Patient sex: M
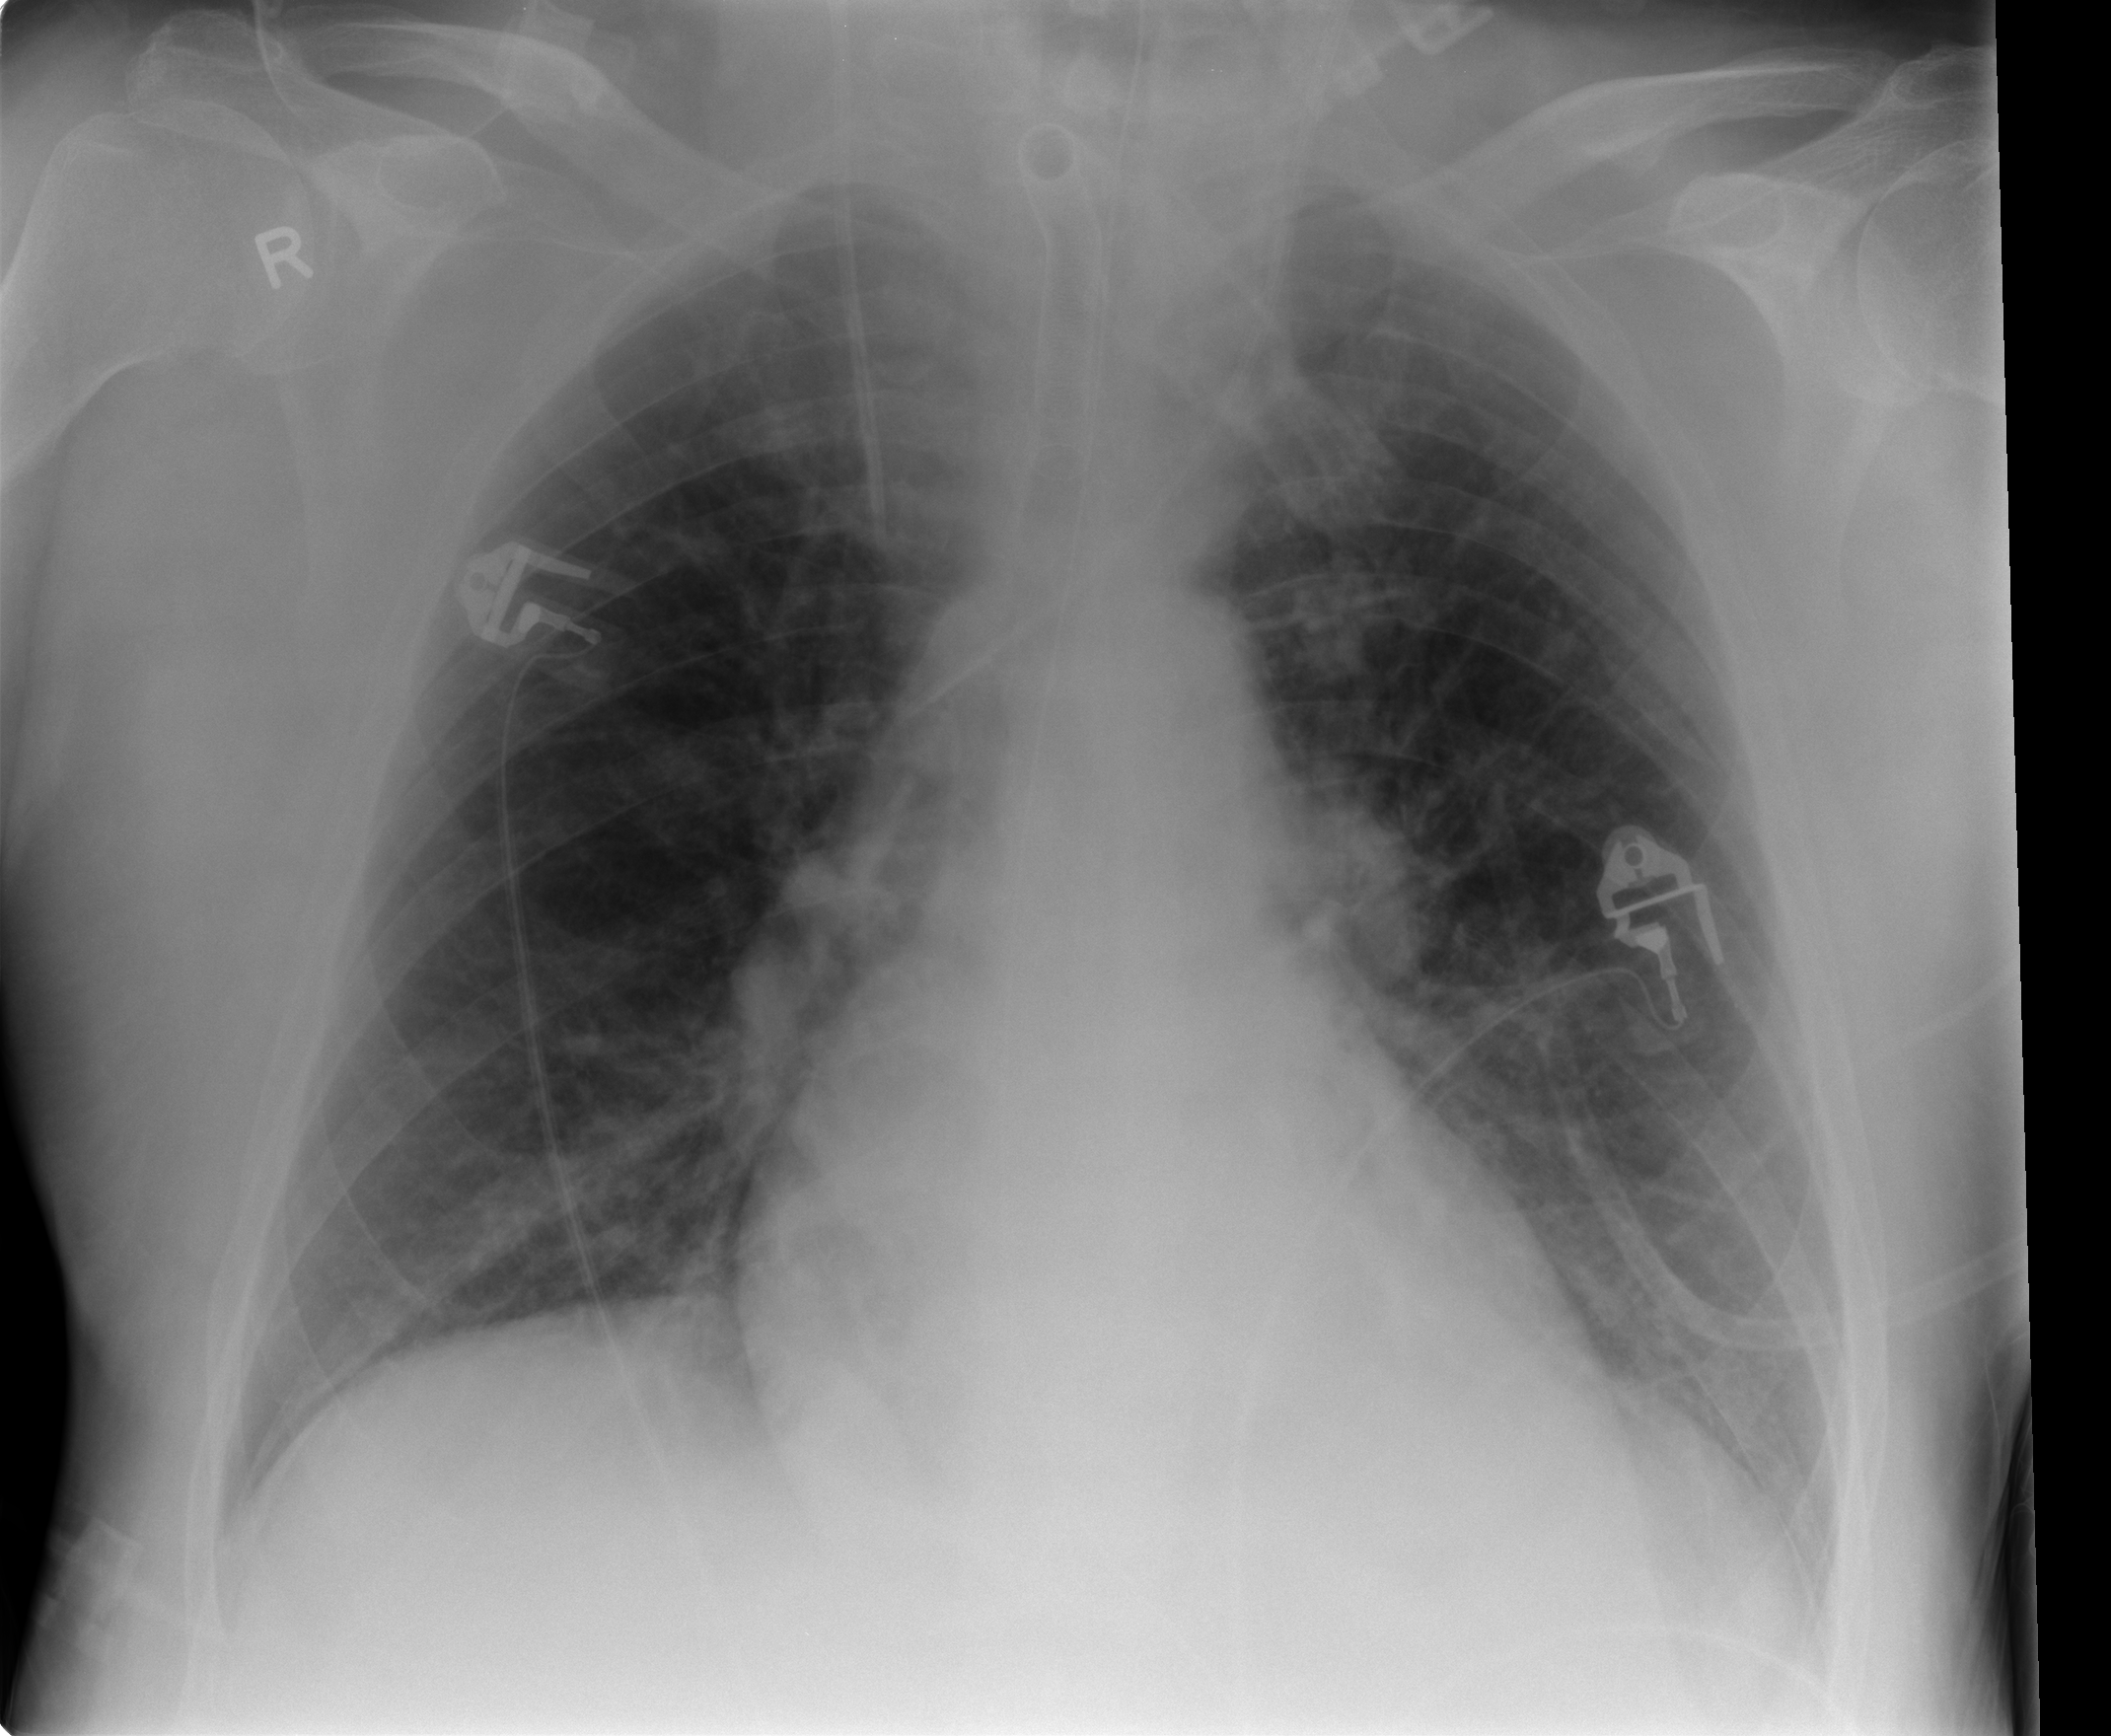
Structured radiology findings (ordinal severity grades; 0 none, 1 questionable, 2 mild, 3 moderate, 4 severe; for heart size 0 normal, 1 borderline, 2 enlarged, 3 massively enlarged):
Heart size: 2
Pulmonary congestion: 0
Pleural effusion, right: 0
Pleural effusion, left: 1
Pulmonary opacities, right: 1
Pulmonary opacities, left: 0
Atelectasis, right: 0
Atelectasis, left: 2